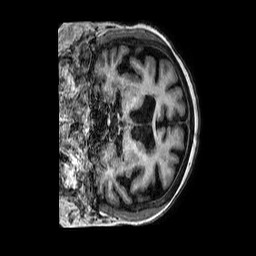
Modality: T1w
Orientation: coronal
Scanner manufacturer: philips
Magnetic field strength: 3 T
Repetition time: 0.006582 s
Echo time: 0.002958 s